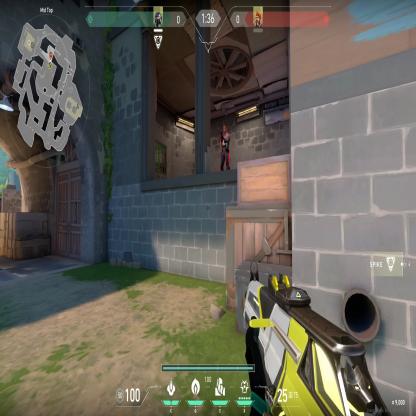
Label: enemy